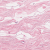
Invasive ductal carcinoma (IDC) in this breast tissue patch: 0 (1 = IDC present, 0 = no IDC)